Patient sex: M
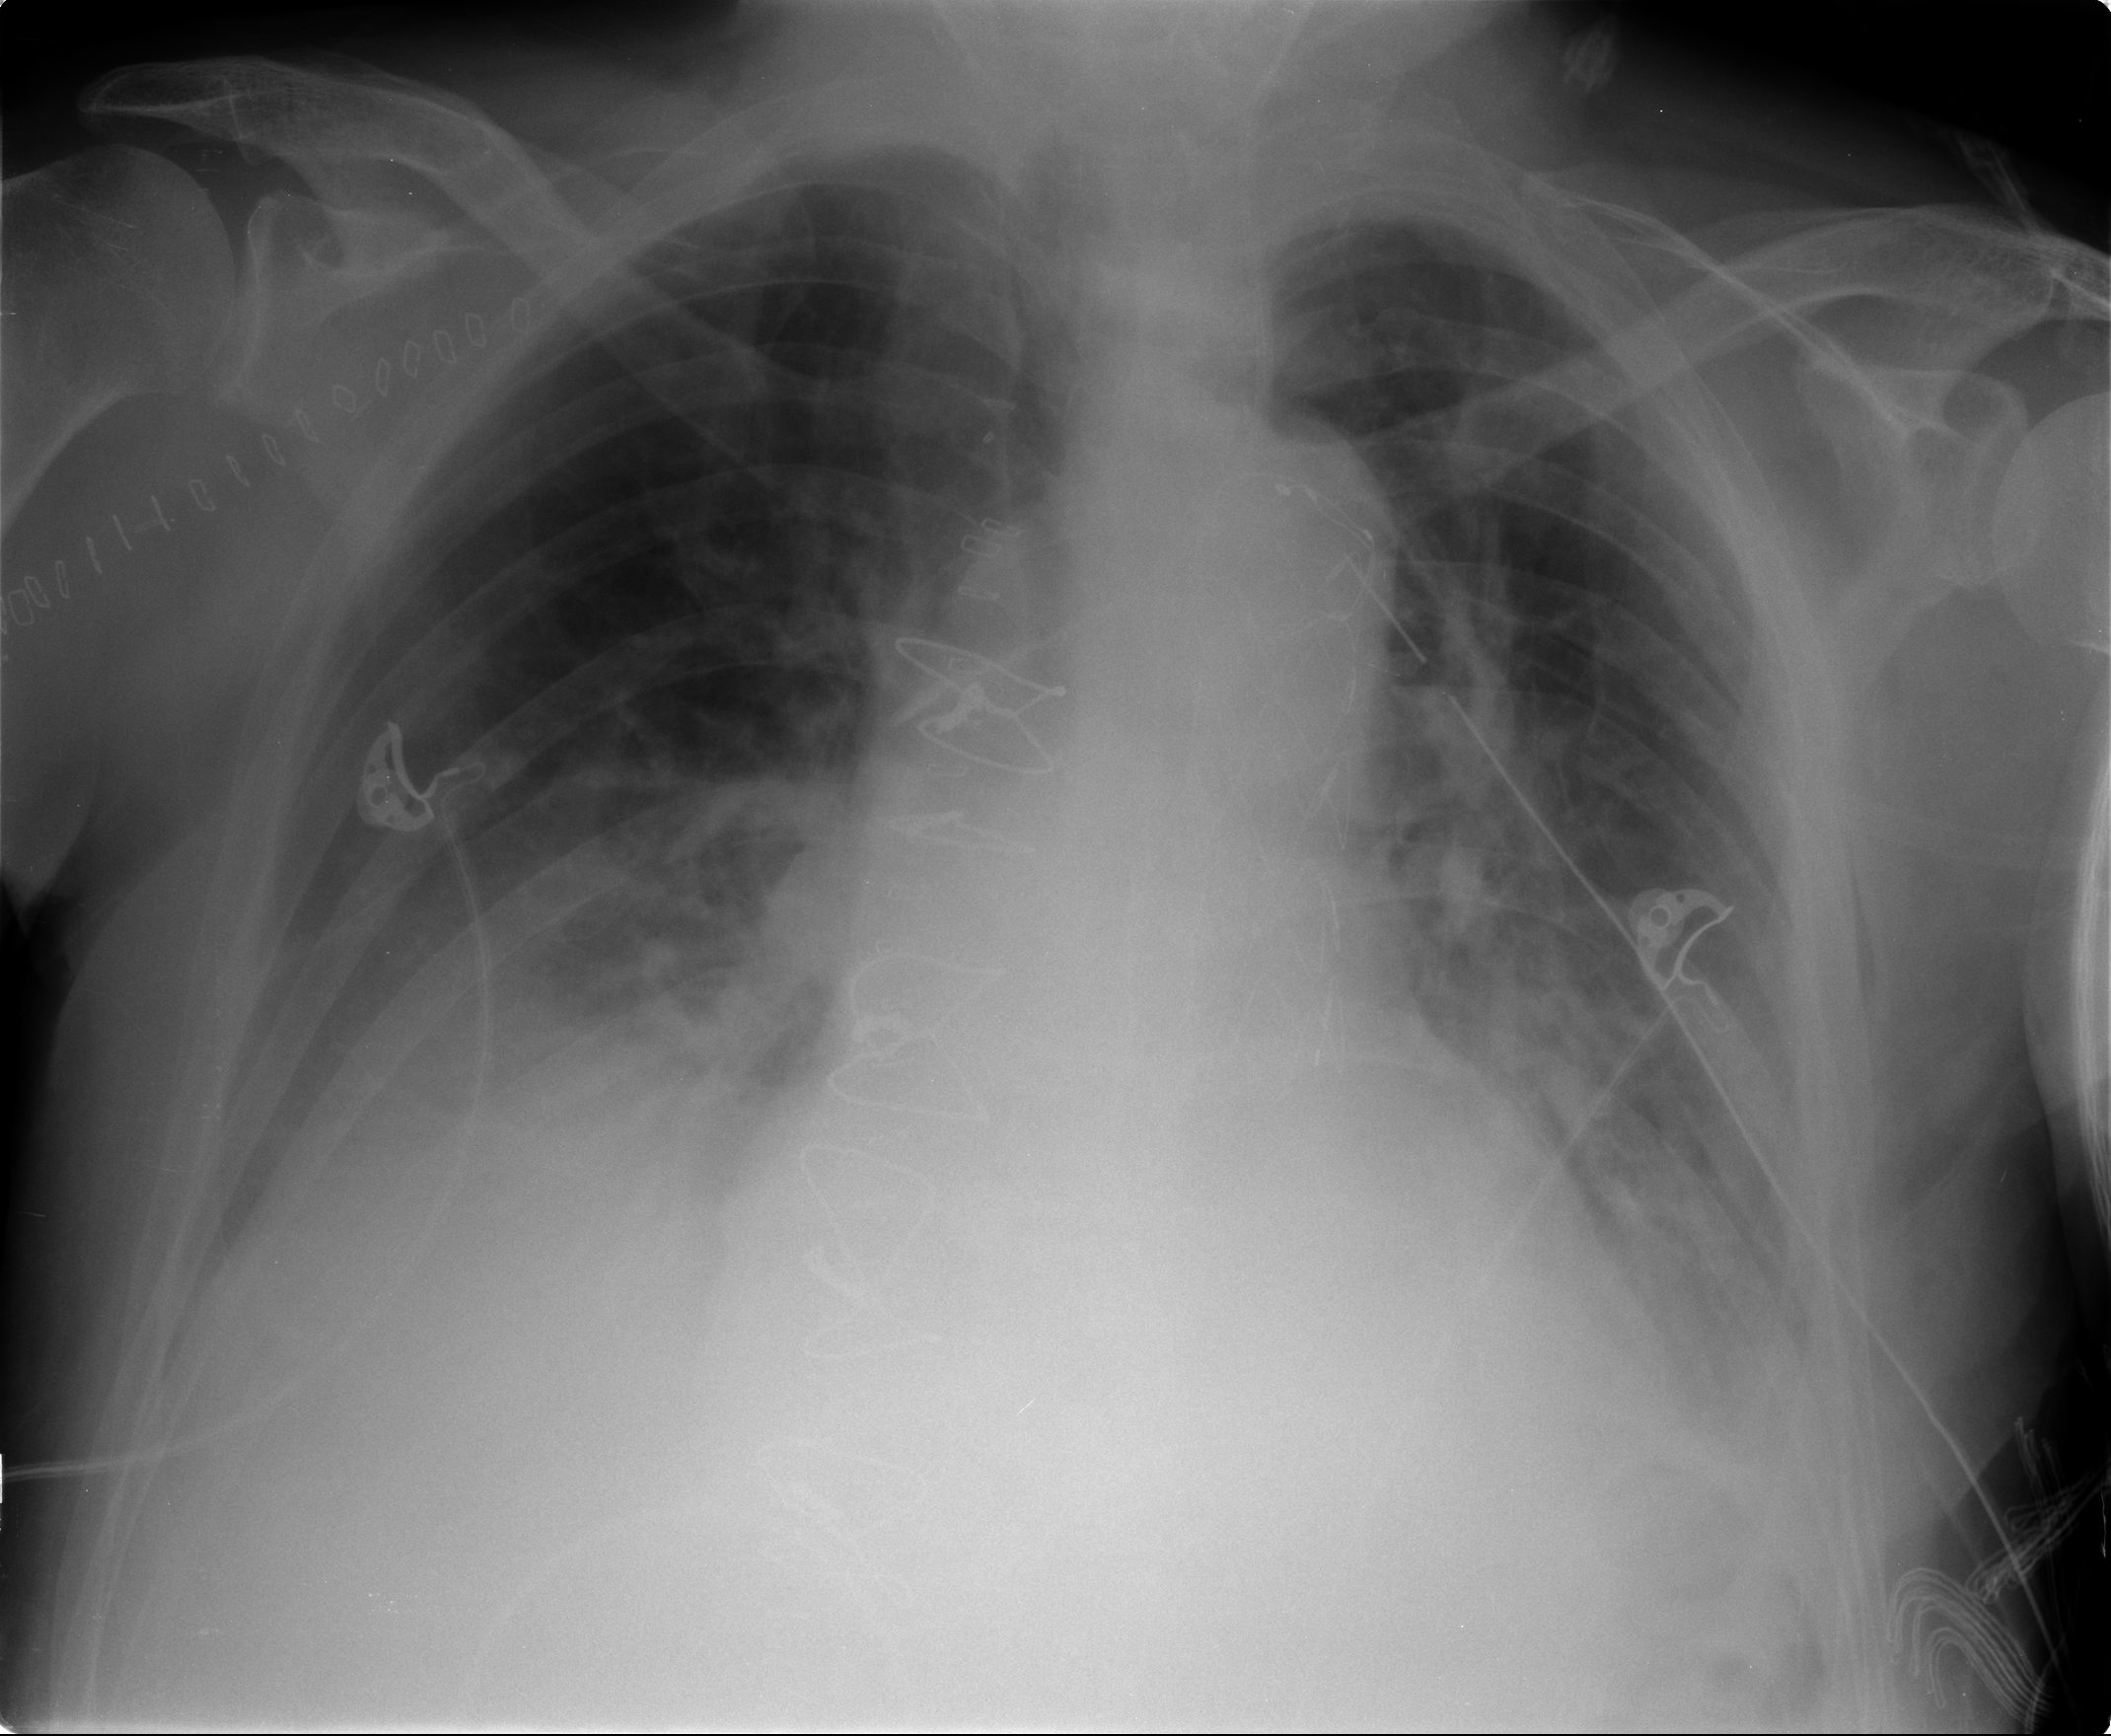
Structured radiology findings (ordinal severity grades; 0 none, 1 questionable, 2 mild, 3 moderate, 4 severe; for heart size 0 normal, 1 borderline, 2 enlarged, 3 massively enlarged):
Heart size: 0
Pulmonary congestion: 2
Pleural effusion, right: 2
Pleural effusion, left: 2
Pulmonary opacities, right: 2
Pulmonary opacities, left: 2
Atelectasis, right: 2
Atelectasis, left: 2